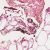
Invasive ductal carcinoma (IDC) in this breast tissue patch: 0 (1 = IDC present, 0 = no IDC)